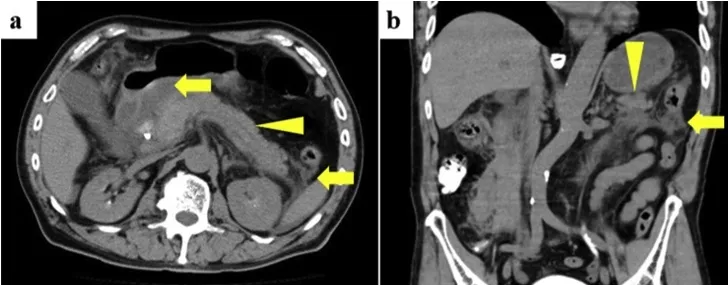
Contrast enhanced abdominal computed tomography scan revealed increased density of fat tissue (arrow) around the pancreas (arrowhead). a axial view, b coronal view.
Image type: radiology (ct)